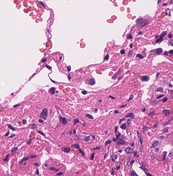
Tumor epithelial tissue: no
Tumor-associated stroma tissue: yes
Normal tissue: no